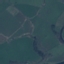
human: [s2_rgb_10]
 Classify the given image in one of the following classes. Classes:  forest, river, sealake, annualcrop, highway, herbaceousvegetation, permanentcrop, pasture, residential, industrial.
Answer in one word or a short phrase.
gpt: Pasture